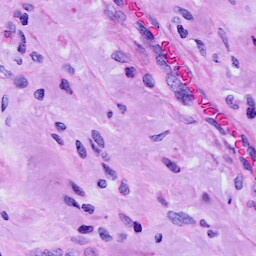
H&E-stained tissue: Cervix